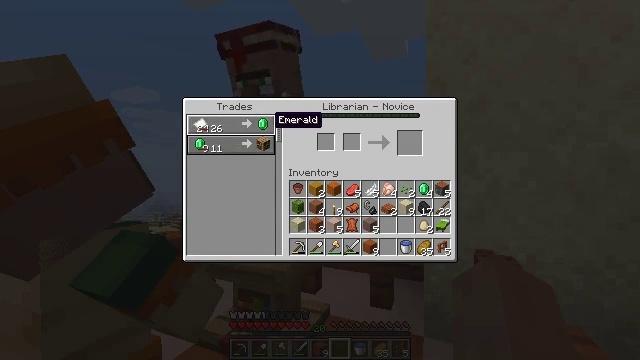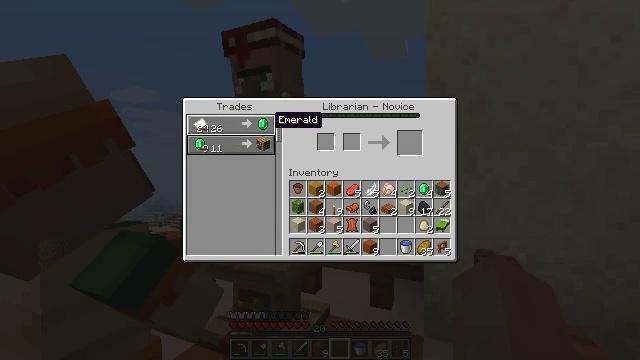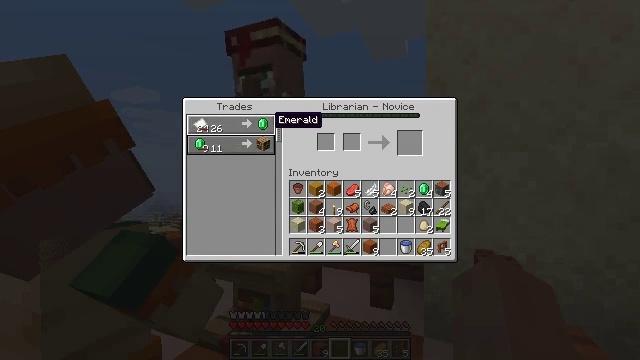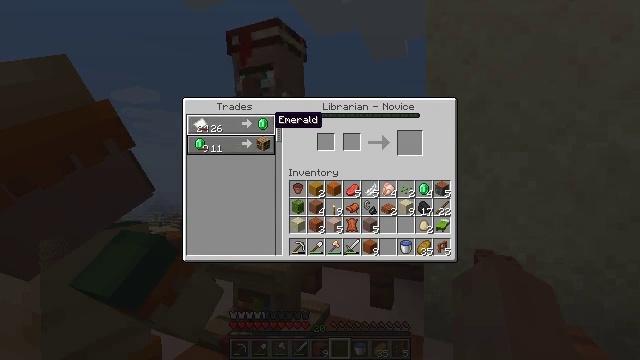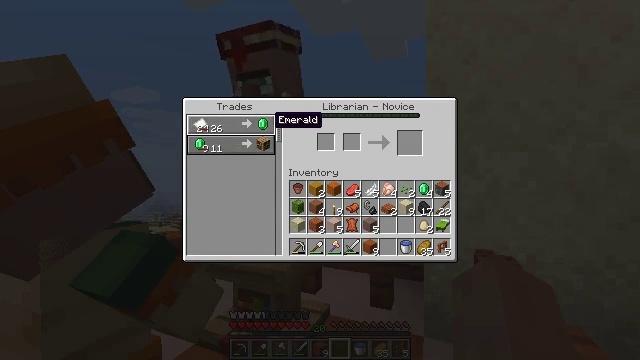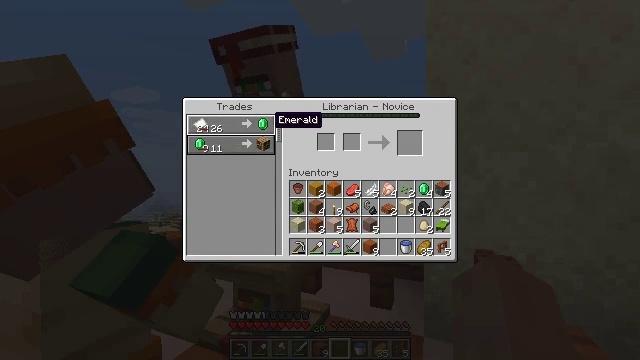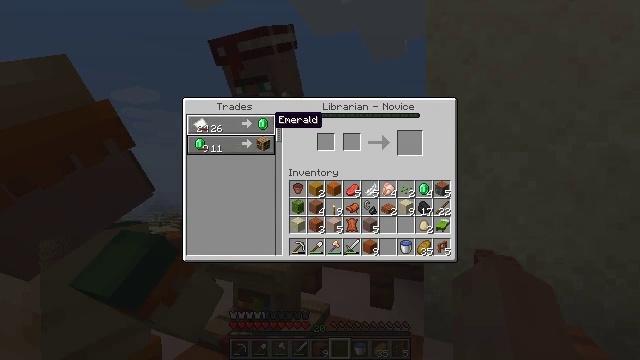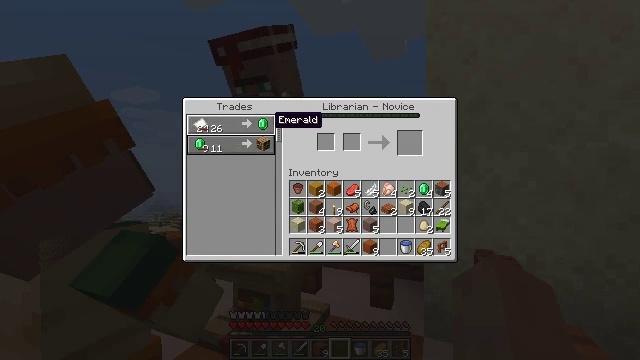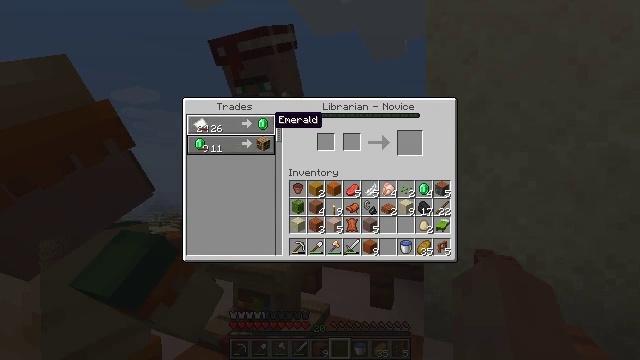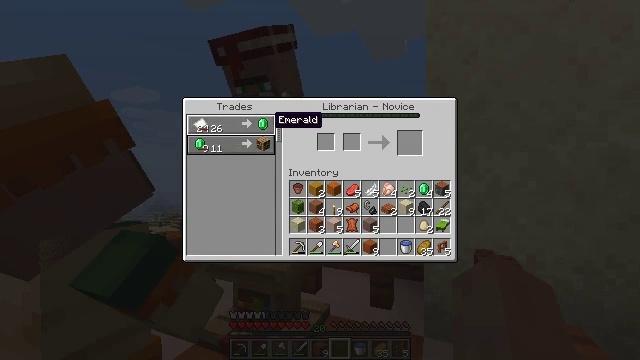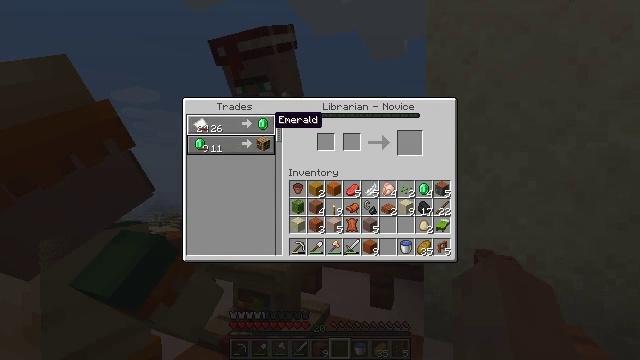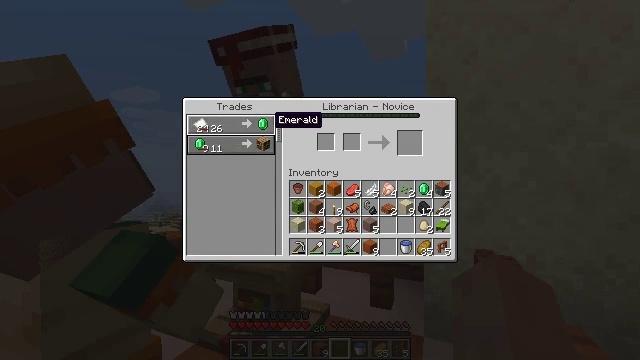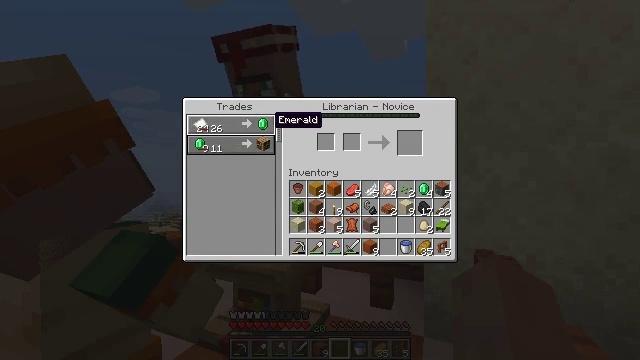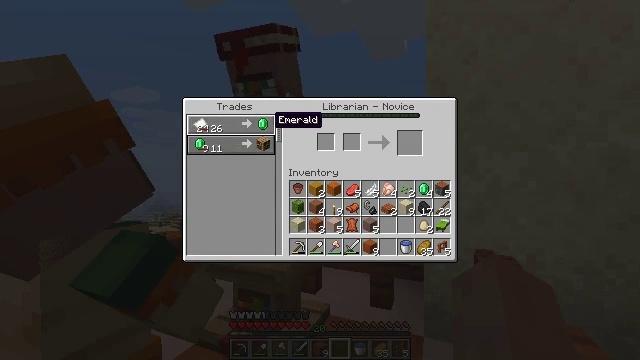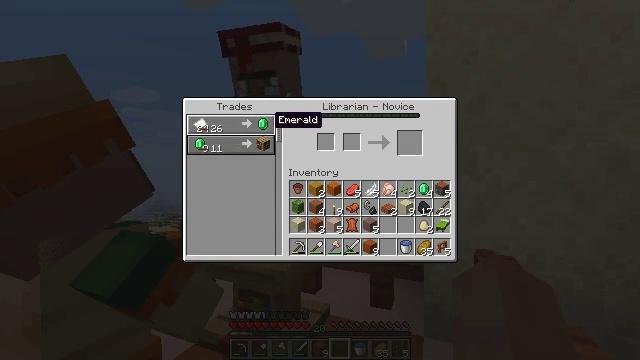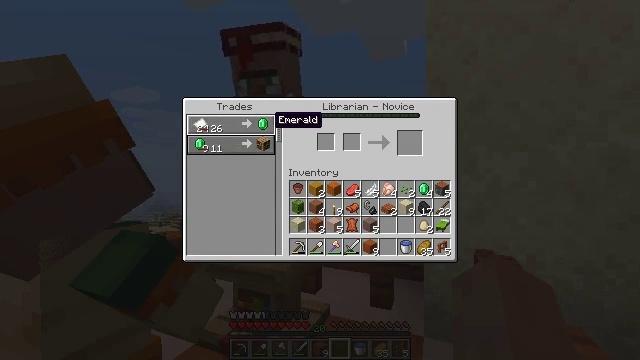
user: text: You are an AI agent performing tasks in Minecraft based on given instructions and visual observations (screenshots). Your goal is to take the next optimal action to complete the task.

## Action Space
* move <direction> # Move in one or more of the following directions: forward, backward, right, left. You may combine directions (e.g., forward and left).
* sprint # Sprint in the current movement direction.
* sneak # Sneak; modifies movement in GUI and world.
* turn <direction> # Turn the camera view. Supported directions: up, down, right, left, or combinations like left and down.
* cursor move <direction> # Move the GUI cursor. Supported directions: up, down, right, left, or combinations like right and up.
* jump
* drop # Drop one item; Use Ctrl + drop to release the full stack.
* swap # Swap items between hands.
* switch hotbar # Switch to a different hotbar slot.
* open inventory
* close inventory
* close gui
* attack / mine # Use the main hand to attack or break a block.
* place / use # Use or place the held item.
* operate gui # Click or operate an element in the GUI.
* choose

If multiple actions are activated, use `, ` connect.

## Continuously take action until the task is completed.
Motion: motion action
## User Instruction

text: Collect the lectern by destroying it.
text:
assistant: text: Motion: no_op
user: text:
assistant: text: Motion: no_op
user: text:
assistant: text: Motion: no_op
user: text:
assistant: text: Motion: no_op
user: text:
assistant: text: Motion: no_op
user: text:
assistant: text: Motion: no_op
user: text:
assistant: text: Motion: no_op
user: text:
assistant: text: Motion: no_op
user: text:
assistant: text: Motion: no_op
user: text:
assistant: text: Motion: no_op
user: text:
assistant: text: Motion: no_op
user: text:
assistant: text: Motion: no_op
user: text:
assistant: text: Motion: no_op
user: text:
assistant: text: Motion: no_op
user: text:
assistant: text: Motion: no_op
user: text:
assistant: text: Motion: no_op
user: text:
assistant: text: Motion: no_op
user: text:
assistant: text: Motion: cursor move right
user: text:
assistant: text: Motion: cursor move right
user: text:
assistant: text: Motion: cursor move right
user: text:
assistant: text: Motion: no_op
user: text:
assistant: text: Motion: no_op
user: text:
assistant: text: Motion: no_op
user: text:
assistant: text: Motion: no_op
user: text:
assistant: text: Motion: no_op
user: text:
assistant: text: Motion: no_op
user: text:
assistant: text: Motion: no_op
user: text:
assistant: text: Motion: no_op
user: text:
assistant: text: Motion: no_op
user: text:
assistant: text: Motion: no_op